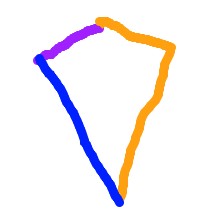
Shape: kite